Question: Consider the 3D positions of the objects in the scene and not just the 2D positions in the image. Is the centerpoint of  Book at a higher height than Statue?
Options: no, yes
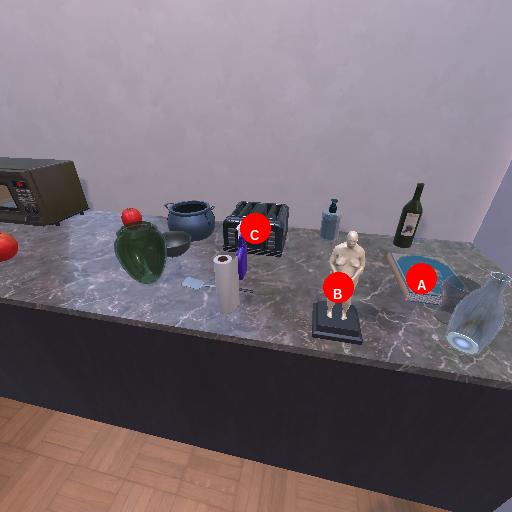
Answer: no